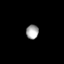
Tissue: lung
Cell type: Others
Senescence score: 0.5776
Nuclear area (px): 174
Mean DAPI intensity: 165.575